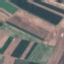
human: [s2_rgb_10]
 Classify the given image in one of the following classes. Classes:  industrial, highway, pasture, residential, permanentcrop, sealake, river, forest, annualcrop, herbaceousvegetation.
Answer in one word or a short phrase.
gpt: AnnualCrop